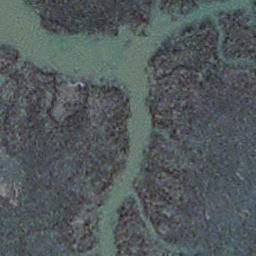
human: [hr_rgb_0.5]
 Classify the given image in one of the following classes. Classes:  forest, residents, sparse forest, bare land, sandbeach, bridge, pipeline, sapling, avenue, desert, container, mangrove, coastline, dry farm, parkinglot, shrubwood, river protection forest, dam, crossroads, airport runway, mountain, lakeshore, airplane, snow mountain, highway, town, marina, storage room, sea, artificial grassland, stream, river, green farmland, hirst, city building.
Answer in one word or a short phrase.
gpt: stream